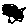
Label: tree